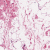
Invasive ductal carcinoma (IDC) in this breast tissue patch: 0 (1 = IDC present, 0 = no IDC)